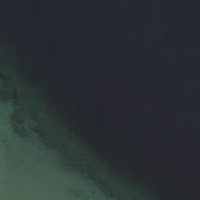
EUNIS habitat code: 14
Species observed at this site:
Chroicocephalus ridibundus
Sterna hirundo